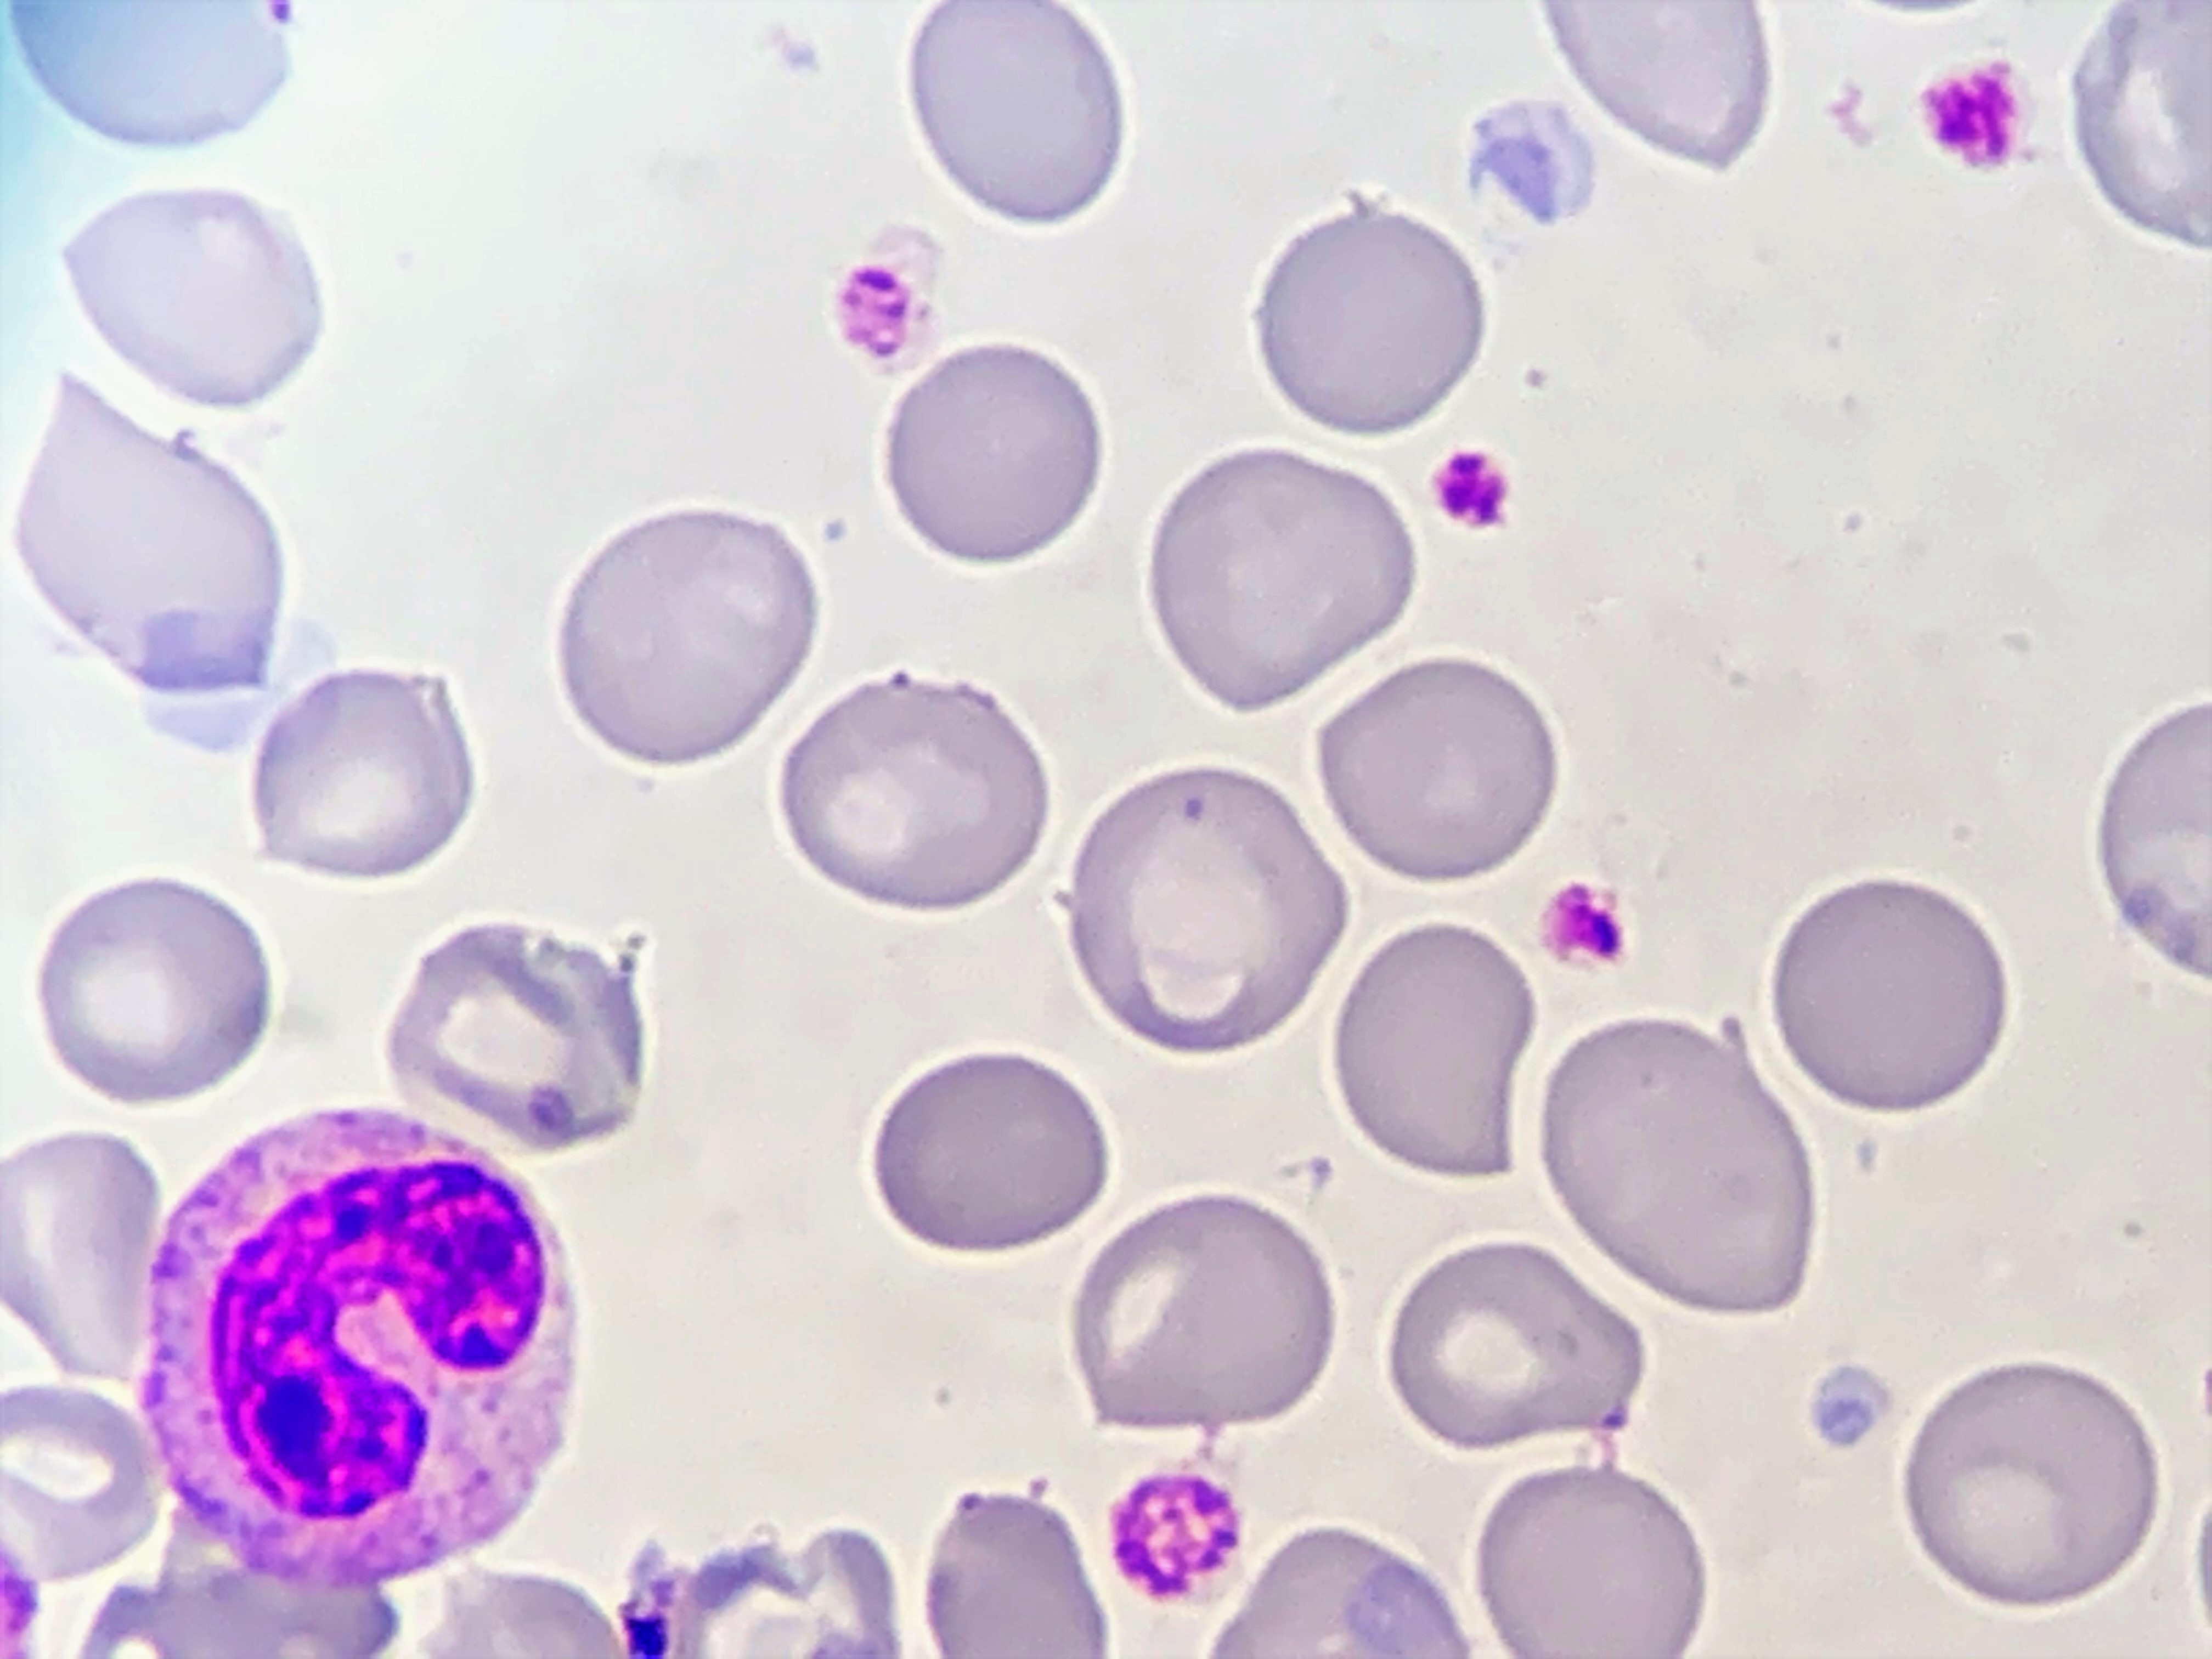
Cell type: BAND CELLS